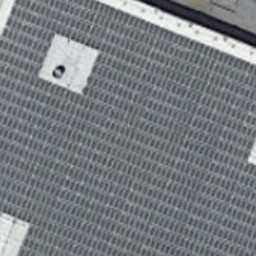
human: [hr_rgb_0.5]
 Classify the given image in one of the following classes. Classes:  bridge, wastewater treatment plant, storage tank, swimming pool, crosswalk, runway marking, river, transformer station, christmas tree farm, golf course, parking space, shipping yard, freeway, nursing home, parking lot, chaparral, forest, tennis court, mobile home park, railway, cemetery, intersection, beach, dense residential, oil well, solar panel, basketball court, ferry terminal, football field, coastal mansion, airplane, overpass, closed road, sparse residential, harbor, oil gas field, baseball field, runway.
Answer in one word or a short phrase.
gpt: solar panel